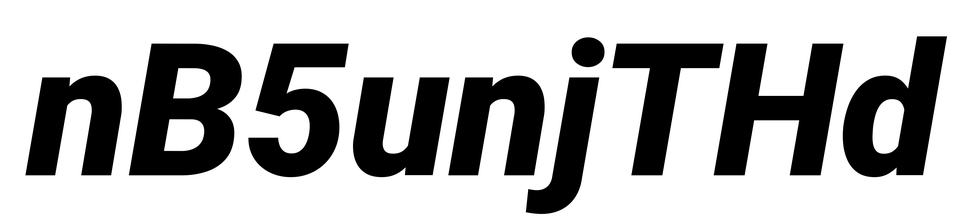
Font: Roboto-Italic_Black_Italic